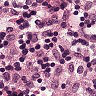
Metastatic tissue present: no